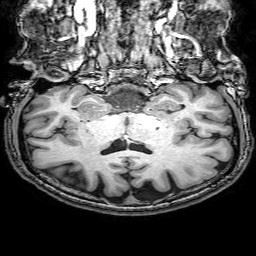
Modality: T1w
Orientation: sagittal
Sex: male
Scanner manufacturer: philips
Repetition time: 0.008188 s
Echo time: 0.00378 s